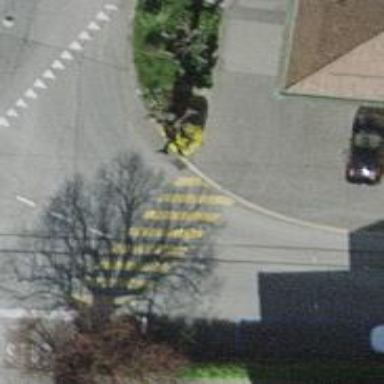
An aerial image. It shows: Tram crossing on the railway.